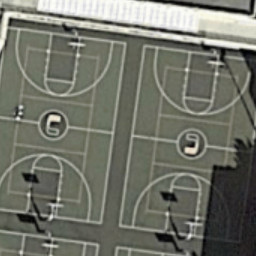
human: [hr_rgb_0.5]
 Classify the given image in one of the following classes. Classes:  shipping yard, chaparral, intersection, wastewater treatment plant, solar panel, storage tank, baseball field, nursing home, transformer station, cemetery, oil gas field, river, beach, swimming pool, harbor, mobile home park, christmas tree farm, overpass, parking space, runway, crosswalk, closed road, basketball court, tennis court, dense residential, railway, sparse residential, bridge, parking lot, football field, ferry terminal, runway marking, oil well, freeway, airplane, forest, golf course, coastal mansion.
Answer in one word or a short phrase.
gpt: basketball court